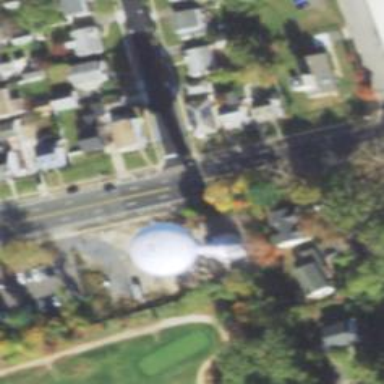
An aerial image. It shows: Water tower that is man-made.